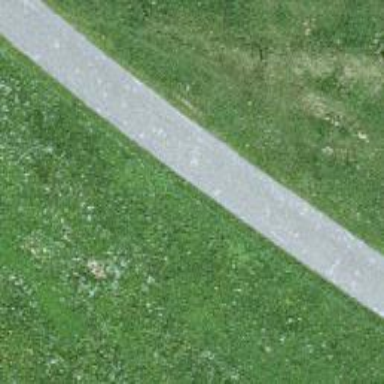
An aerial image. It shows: Unclassified paved road.